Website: apple
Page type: customer-info-address
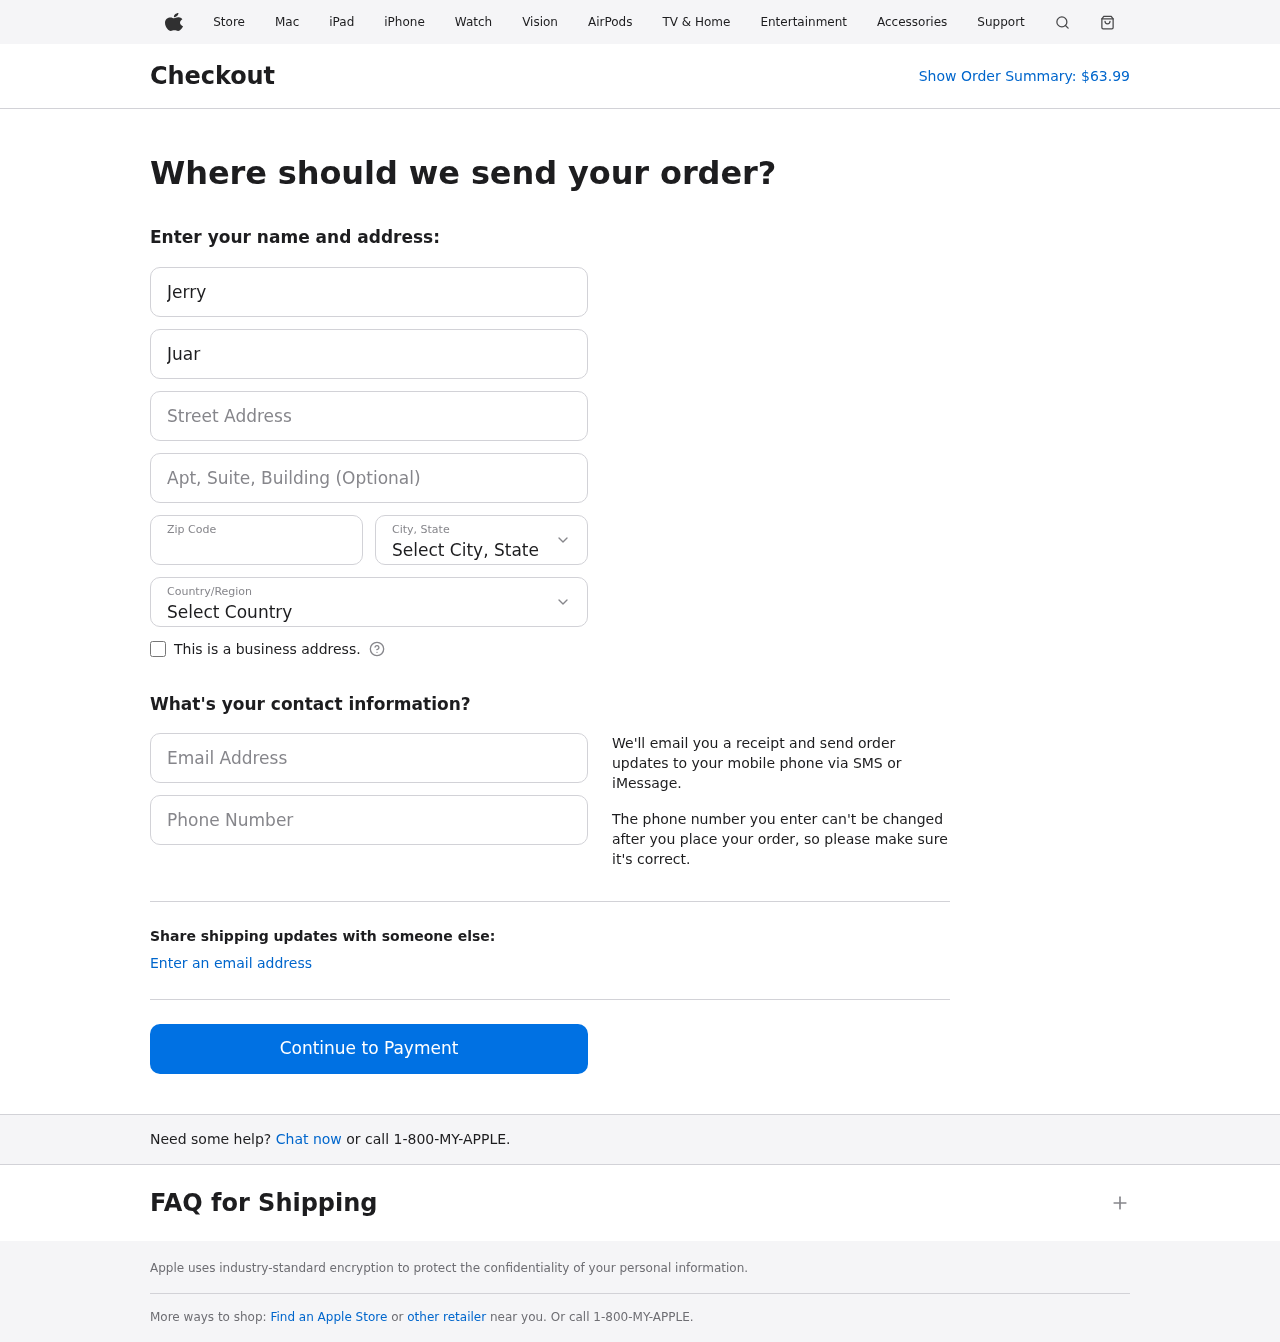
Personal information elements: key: PII_CITY_STATE
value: West Racheltown, CA
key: PII_COUNTRY
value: United States
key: PII_EMAIL
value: jerry.juarez@hotmail.com
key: PII_FIRSTNAME
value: Jerry
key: PII_LASTNAME
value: Juarez
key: PII_PHONE
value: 4986685216
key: PII_POSTCODE
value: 78405
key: PII_STREET
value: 9640 Vega Grove Apt. 143
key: PII_STREET2
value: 2576 Emily Passage Apt. 891
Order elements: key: ORDER_TOTAL
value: $63.99